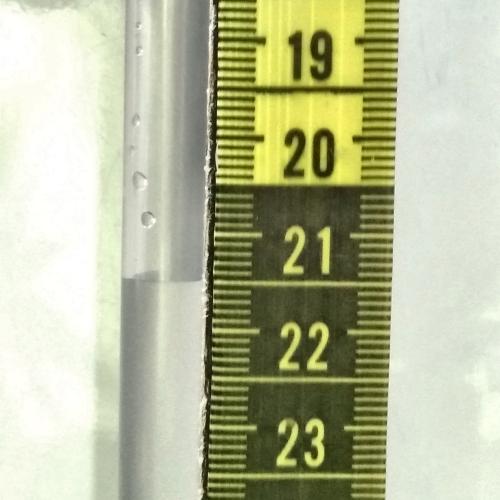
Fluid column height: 21.5 cm